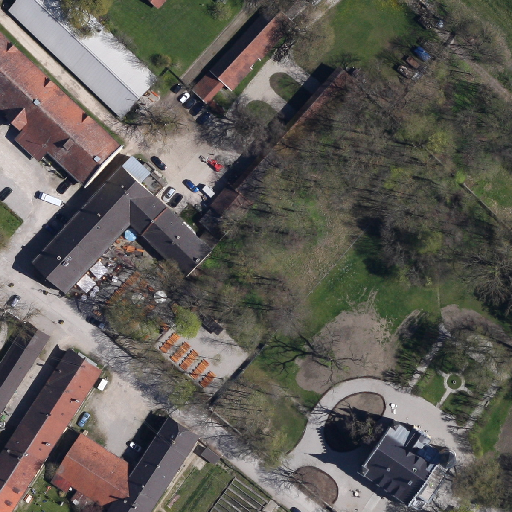
Referring expression: trailer